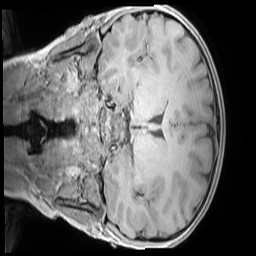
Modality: MP2RAGE
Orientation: coronal
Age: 9
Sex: female
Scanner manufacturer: siemens
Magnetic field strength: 3 T
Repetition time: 4 s
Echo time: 0.00303 s